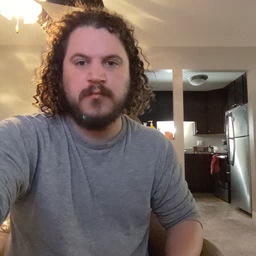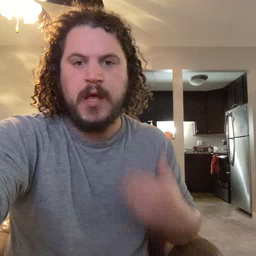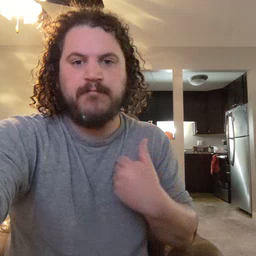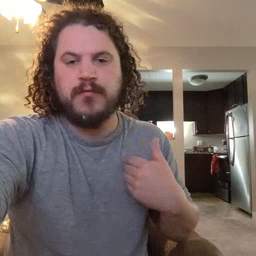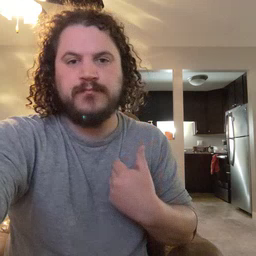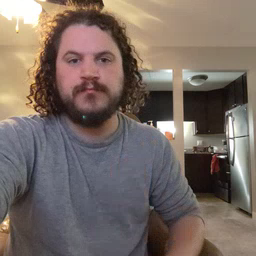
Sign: animal